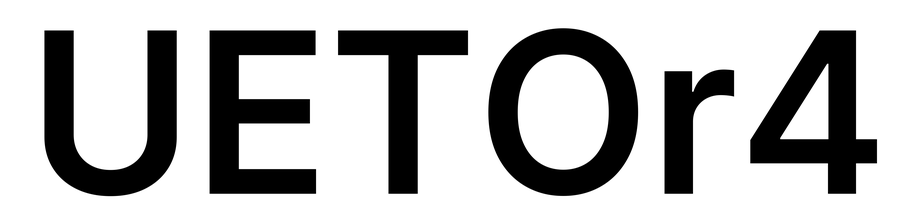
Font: Inter_SemiBold